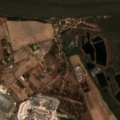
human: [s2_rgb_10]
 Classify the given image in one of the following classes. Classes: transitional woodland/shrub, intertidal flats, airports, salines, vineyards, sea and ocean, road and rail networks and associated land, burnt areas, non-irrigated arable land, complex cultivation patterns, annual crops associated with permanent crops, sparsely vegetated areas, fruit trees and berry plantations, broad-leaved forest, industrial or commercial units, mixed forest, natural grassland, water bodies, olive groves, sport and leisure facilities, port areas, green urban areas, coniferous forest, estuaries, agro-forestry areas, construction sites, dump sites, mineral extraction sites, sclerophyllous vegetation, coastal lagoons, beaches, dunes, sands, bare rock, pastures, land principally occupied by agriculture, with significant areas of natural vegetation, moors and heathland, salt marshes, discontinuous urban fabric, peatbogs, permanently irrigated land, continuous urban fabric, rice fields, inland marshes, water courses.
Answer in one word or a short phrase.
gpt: industrial or commercial units, permanently irrigated land, complex cultivation patterns, salt marshes, salines, intertidal flats, estuaries